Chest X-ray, AP view. Patient: 59 years old, sex M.
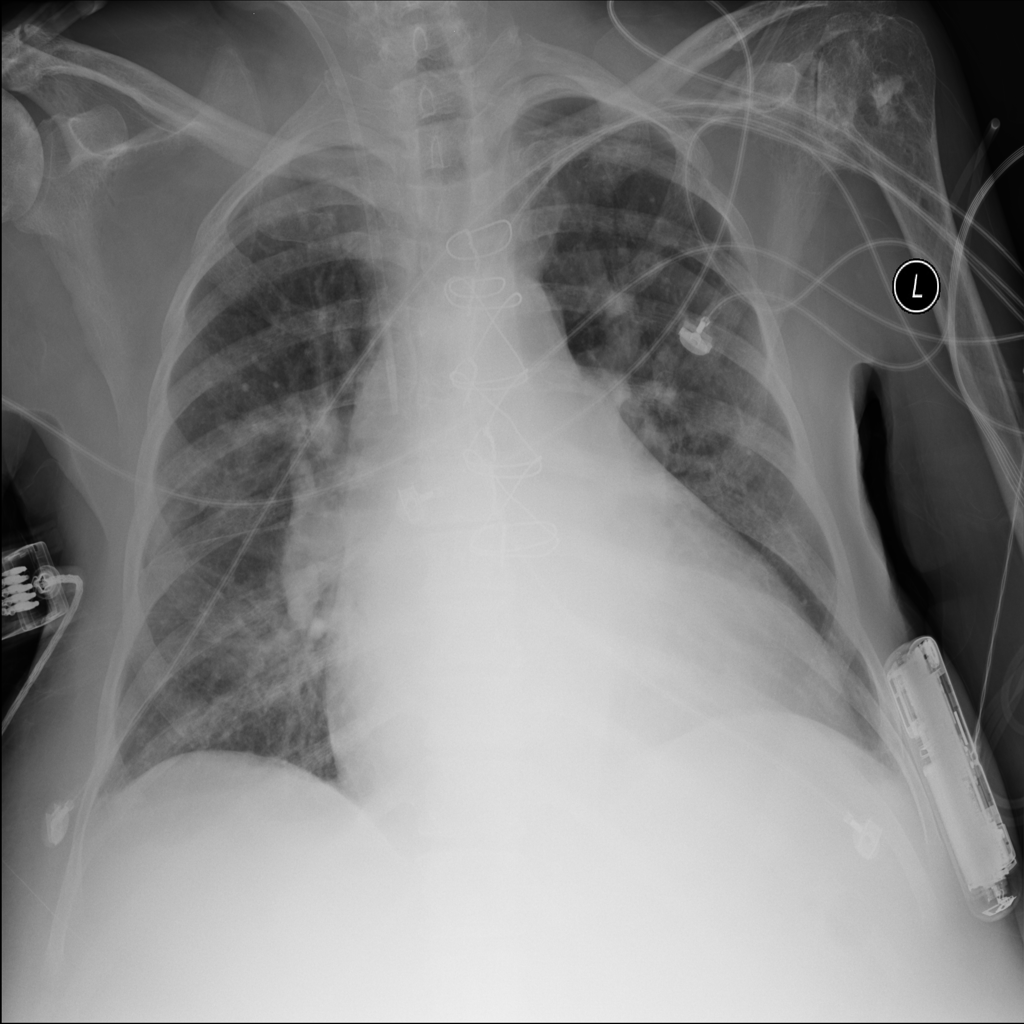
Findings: Cardiomegaly, Effusion